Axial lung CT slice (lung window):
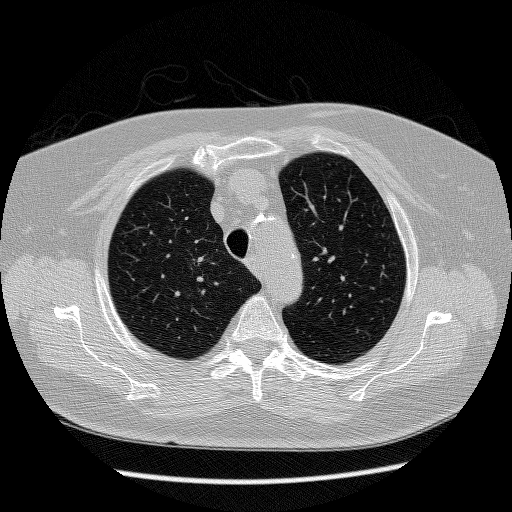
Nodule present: no